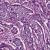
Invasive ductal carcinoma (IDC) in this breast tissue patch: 1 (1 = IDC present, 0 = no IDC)